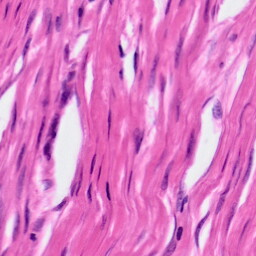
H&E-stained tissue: Ovarian